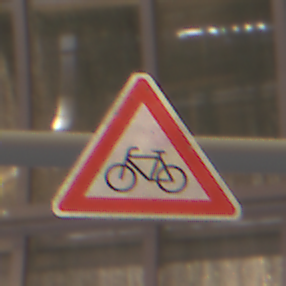
Verkehrszeichen: RadverkehrRechts
Umgebung: Indoor, Urban
Tageszeit: NotSpecified
Wetter: NotSpecified
Licht: Artificial
Jahreszeit: NotSpecified
Kontrast: MediumContrast